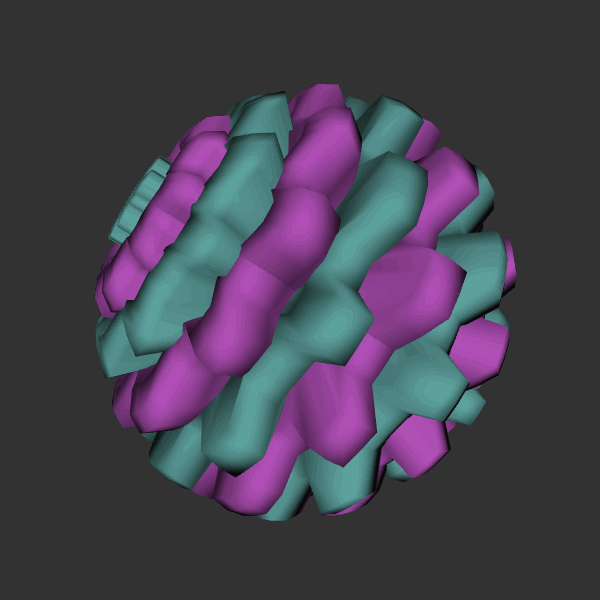
Background: dark